Question:
'''
<span class="ruFileWrap ruStyled">
<input type="text" class="ruFakeInput radPreventDecorate" id="ctl00_ContentPlaceHolder1_fileMgr_RadAsyncMultiUploadfakeInput0" size="22">
<label for="ctl00_ContentPlaceHolder1_fileMgr_RadAsyncMultiUploadfakeInput0" style="display:none">label</label>
<input type="button" tabindex="-1" value="Select" class="ruButton ruBrowse">
<input type="file" tabindex="0" class="ruFileInput" multiple="multiple"
name="ctl00_ContentPlaceHolder1_fileMgr_RadAsyncMultiUploadfile0" id="ctl00_ContentPlaceHolder1_fileMgr_RadAsyncMultiUploadfile0" size="23">
<label for="ctl00_ContentPlaceHolder1_fileMgr_RadAsyncMultiUploadfile0" style="display:none">label</label>
</span>
'''
File Upload functionality is achieved by using Telerik Control
Need to Upload file but whenever Selenium WebDriver click is performed on 'Select' button the following Error is coming
.
There were different errors for different elements which were clicked. One of them was
1. Clicked on Select Button ()
2. Clicked on TextBox ()
3. Clicked on Span ()
4. Performed JavaScript click for all above mentioned elements
5. Tried driver.FindElement(By.Xpath("Xpath of Input Open file dialogue box")).SendKeys("FilePath");
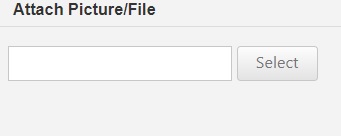
Answer: 1. Found out a open File Dialogue was hidden ( because of class ruFileInput )
'''
<input type="file" tabindex="0" class="ruFileInput" multiple="multiple" name="ctl00_ContentPlaceHolder1_fileMgr_RadAsyncMultiUploadfile0" id="ctl00_ContentPlaceHolder1_fileMgr_RadAsyncMultiUploadfile0" size="23">
'''
1. To Unhide it I removed the ruFileInput class using JavaScript
'''
document.querySelectorAll('input[type = file]')[0];
element.className = ' ';
'''
1. Then performed normal selenium web-driver click on it.